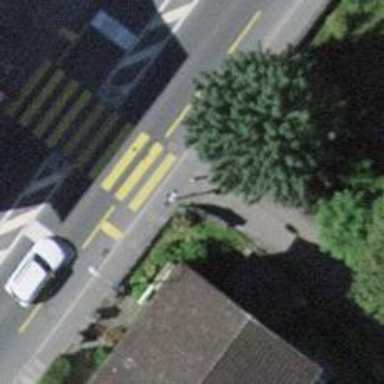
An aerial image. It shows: Bollard barrier.